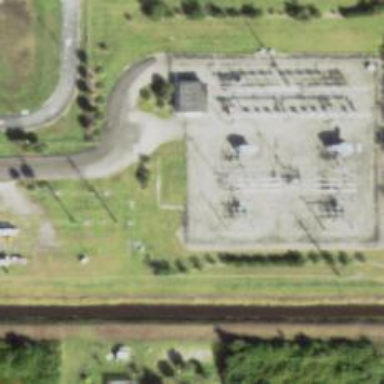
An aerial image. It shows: Switch for power supply.